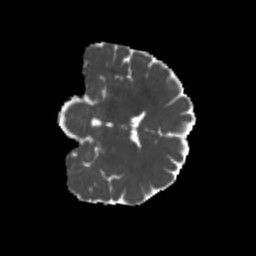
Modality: MD
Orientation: coronal
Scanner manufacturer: siemens
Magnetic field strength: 3 T
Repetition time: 4 s
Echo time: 0.0594 s